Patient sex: F
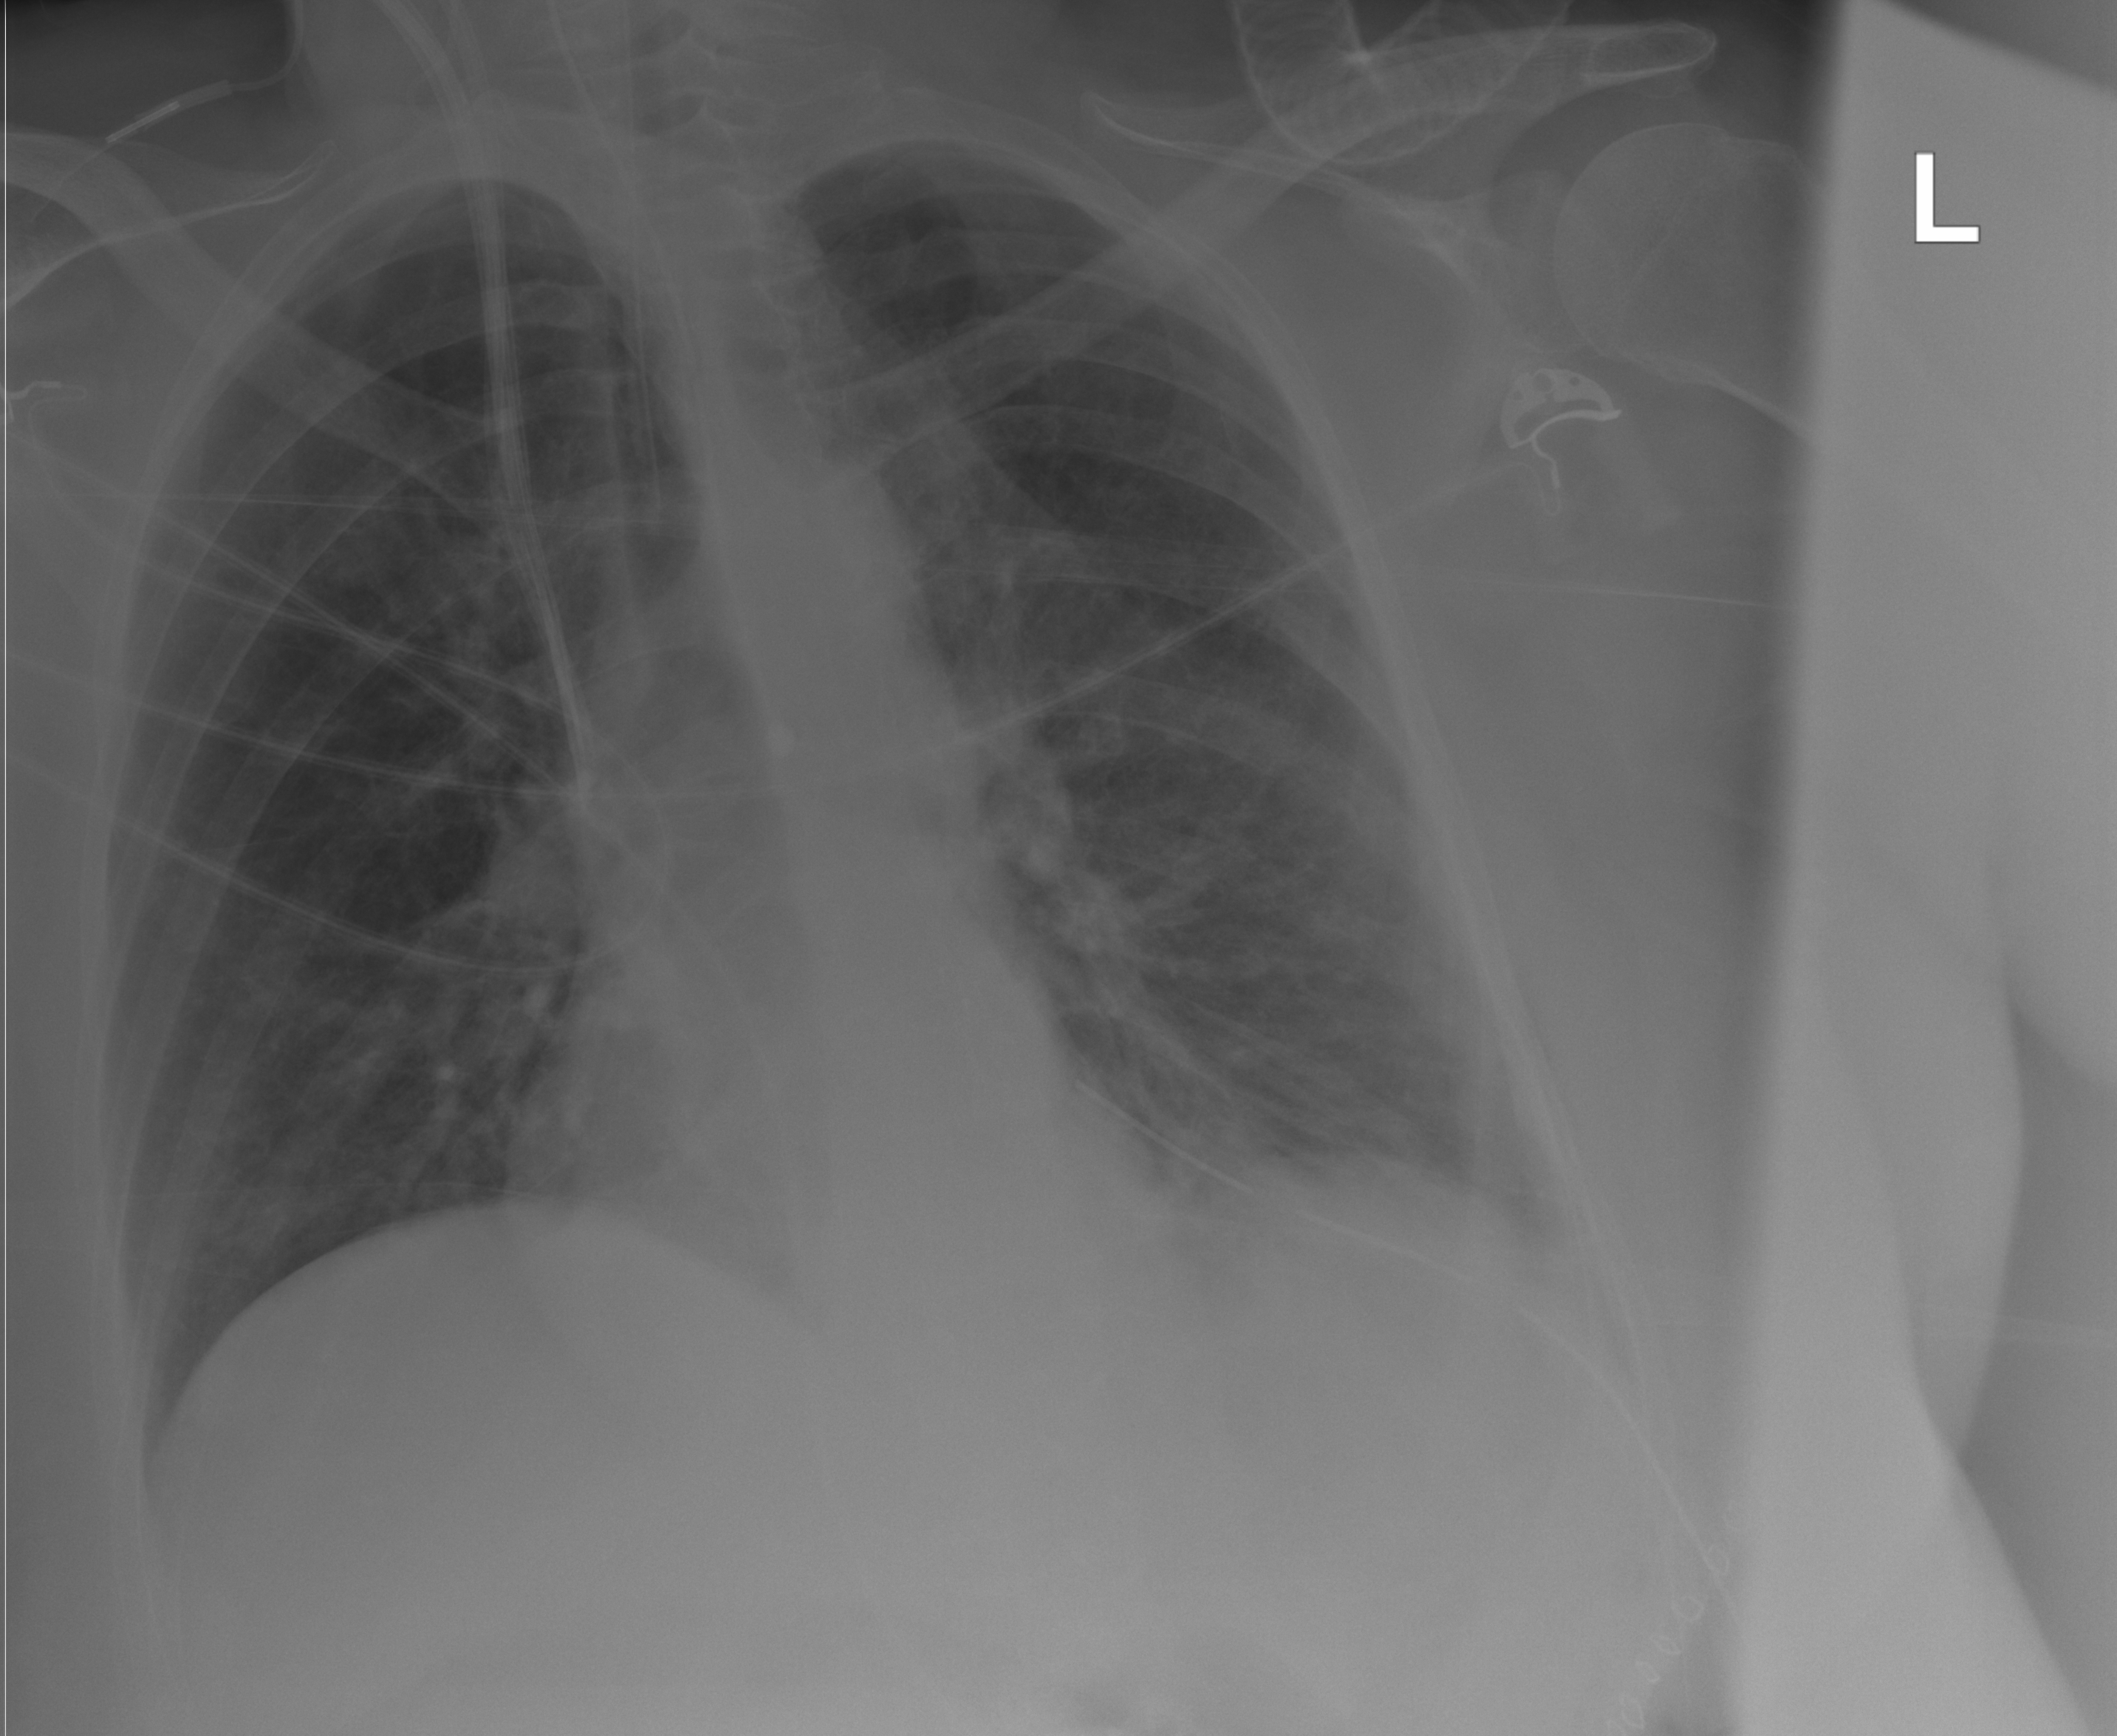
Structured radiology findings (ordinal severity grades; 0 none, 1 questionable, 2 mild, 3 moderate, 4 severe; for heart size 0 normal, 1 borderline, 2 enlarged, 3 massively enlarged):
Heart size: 1
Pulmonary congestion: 2
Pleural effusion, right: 2
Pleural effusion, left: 0
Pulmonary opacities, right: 0
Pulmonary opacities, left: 0
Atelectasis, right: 0
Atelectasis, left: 2